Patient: sex M, age 45
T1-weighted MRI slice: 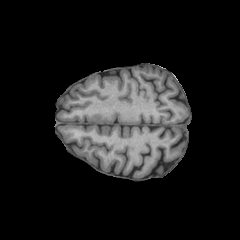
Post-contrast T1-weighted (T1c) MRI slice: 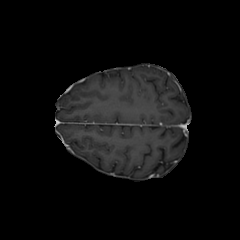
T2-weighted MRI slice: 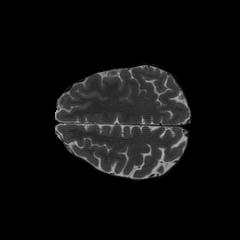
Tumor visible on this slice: no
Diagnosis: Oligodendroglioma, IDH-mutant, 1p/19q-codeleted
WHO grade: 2